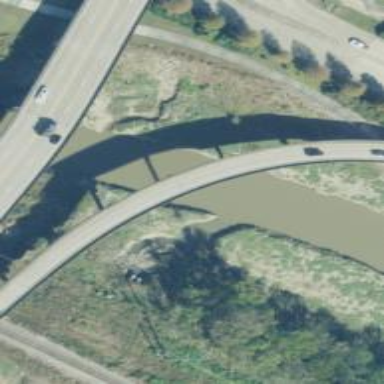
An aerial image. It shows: Bridge on primary link highway with ice hazard.